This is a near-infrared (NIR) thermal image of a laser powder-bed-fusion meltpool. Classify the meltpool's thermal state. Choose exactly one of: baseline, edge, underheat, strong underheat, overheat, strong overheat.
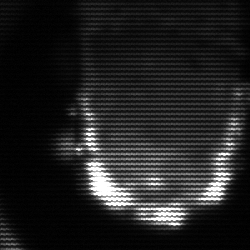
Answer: baseline